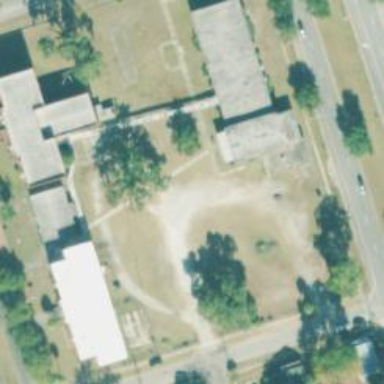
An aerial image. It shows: School.